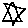
Label: star